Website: walmart
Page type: billing-address
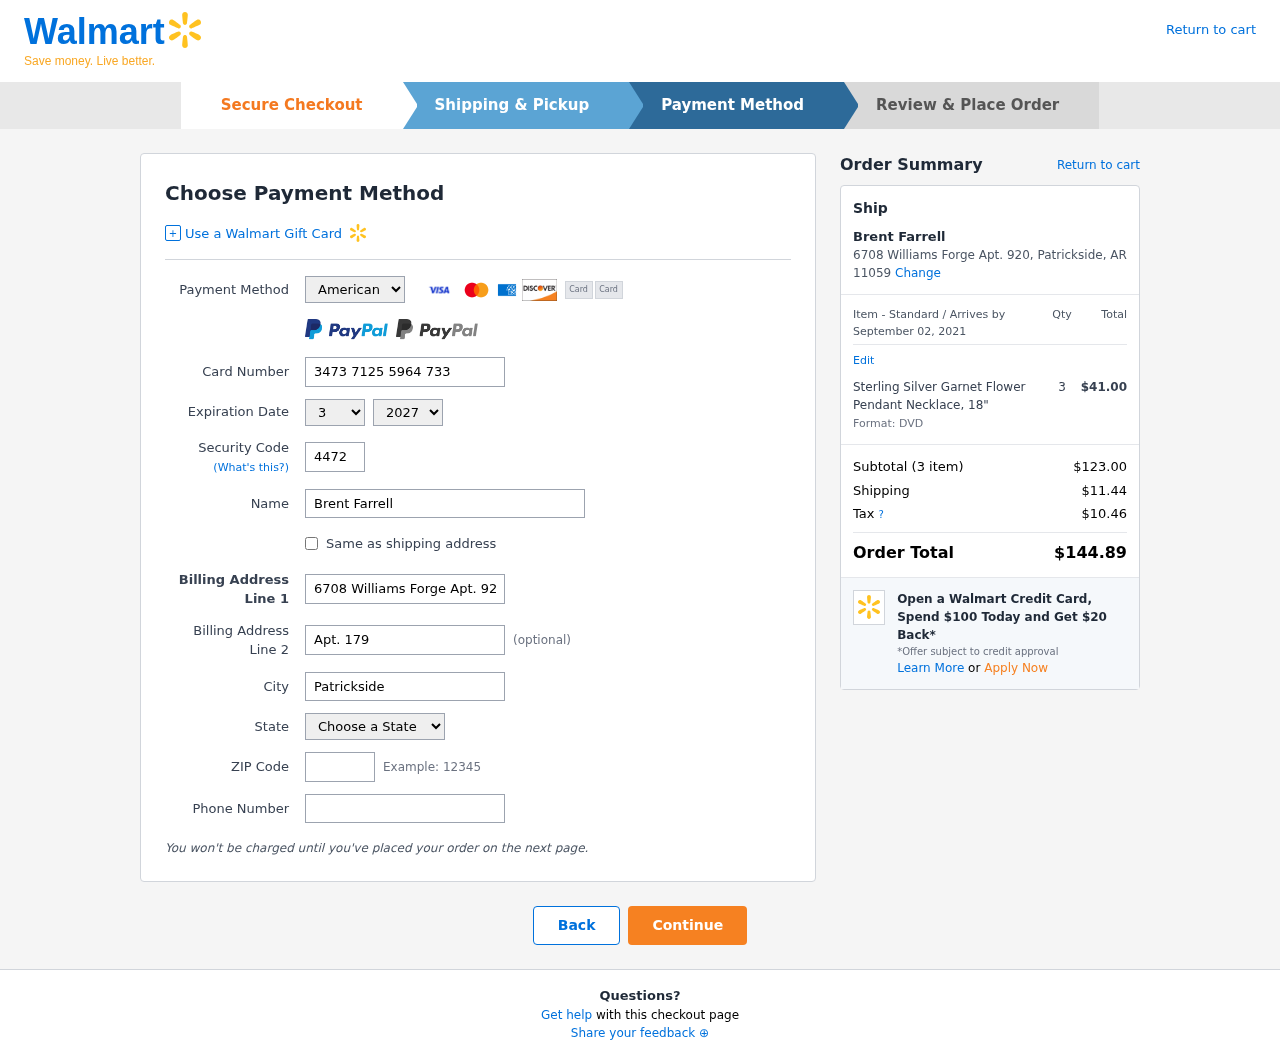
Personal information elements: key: PII_CARD_CVV
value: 4472
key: PII_CARD_EXPIRY_MONTH
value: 03
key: PII_CARD_EXPIRY_YEAR
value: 27
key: PII_CARD_NUMBER
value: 3473 7125 5964 733
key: PII_CARD_TYPE
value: American Express
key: PII_CITY
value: Patrickside
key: PII_CITY_STATE_ZIP
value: Patrickside, AR 11059
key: PII_FULLNAME
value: Brent Farrell
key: PII_PHONE
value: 7508132187
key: PII_POSTCODE
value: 11059
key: PII_STATE
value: Arkansas
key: PII_STREET
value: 6708 Williams Forge Apt. 920
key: PII_STREET2
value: Apt. 179
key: PII_FULLNAME2
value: Brent Farrell
Product elements: key: PRODUCT1_NAME
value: Sterling Silver Garnet Flower Pendant Necklace, 18"
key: PRODUCT1_PRICE
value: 41
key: PRODUCT1_QUANTITY
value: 3
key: PRODUCT1_DESC
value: Format: DVD
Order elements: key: ORDER_DELIVERY_DATE
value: September 02, 2021
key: ORDER_NUM_ITEMS
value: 3
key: ORDER_SUBTOTAL
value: $123.00
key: ORDER_SHIPPING_COST
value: $11.44
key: ORDER_TAX
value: $10.46
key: ORDER_TOTAL
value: $144.89